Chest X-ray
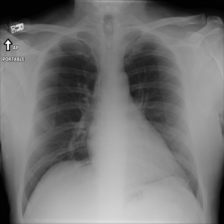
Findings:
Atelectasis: negative
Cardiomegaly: negative
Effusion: negative
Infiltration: negative
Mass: negative
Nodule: negative
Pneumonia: negative
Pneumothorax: negative
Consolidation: negative
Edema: negative
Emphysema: negative
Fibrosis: negative
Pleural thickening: negative
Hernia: negative